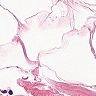
Metastatic tissue present: no